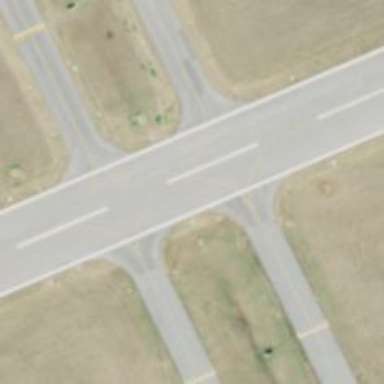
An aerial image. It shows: View of taxiway at the airport.